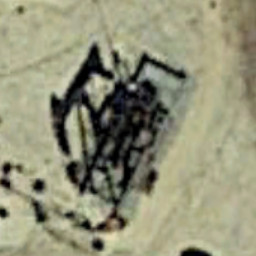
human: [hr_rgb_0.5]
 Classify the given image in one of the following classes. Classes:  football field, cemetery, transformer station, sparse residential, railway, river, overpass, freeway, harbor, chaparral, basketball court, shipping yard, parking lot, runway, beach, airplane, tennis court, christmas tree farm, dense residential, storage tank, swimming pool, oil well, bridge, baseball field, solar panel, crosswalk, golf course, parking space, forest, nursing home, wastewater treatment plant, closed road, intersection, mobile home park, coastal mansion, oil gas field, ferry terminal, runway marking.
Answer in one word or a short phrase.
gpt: oil well